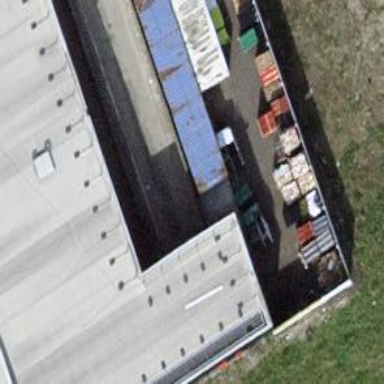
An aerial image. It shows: Warehouse.